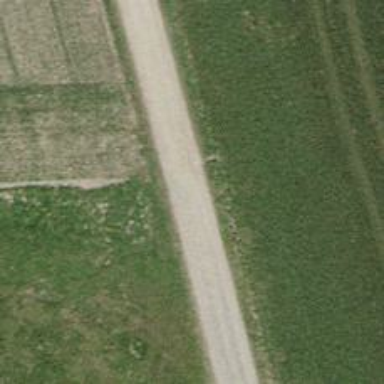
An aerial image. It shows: Compacted track with grade2 level.